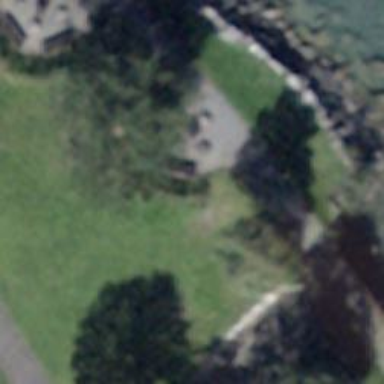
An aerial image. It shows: Picnic site with barbecue amenities available.